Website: walmart
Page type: customer-info-address
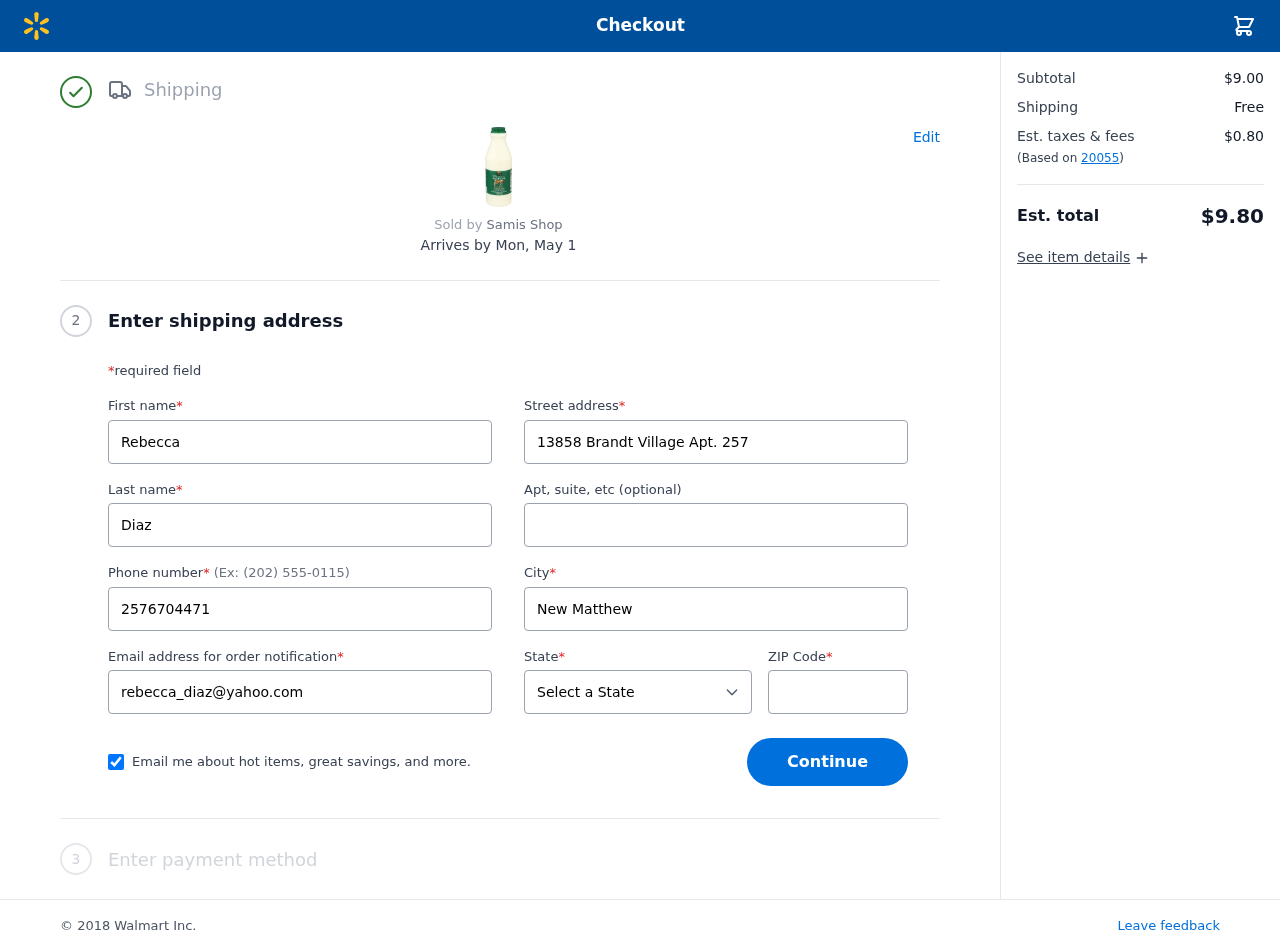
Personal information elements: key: PII_CITY
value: New Matthew
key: PII_EMAIL
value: rebecca_diaz@yahoo.com
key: PII_FIRSTNAME
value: Rebecca
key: PII_LASTNAME
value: Diaz
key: PII_PHONE
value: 2576704471
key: PII_POSTCODE
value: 20055
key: PII_STATE
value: Nevada
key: PII_STREET
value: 13858 Brandt Village Apt. 257
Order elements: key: ORDER_DELIVERY_DATE
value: Mon, May 1
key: ORDER_SUBTOTAL
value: $9.00
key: ORDER_SHIPPING_COST
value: Free
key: ORDER_TAX
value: $0.80
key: ORDER_TOTAL
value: $9.80